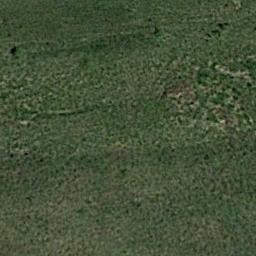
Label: meadow